Aerial crown-view tile of a tropical tree (Barro Colorado Island, Panama), acquired 20241014:
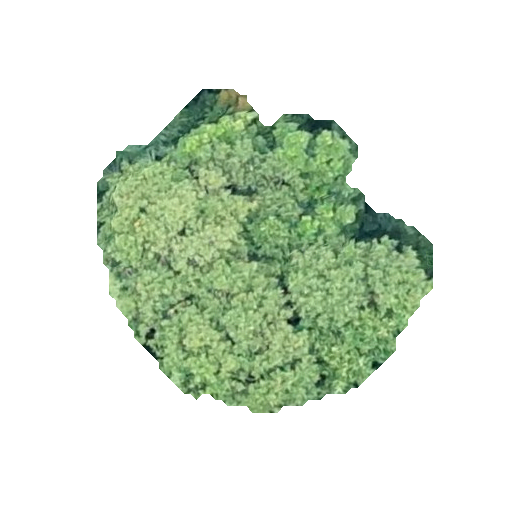
Species: Hieronyma alchorneoides
GBIF accepted scientific name: Hieronyma alchorneoides
Crown area: 116.455 m²